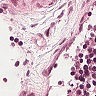
Metastatic tissue present: no